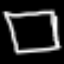
Label: square